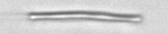
Label: fiber